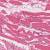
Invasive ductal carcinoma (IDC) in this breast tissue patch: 0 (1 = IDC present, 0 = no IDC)